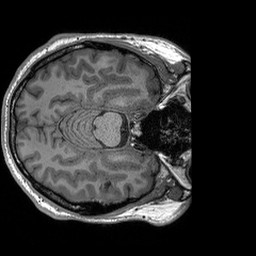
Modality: T1w
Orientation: axial
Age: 26
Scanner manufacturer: siemens
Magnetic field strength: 3 T
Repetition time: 2.3 s
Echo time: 0.00296 s